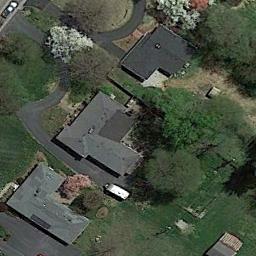
Label: residential